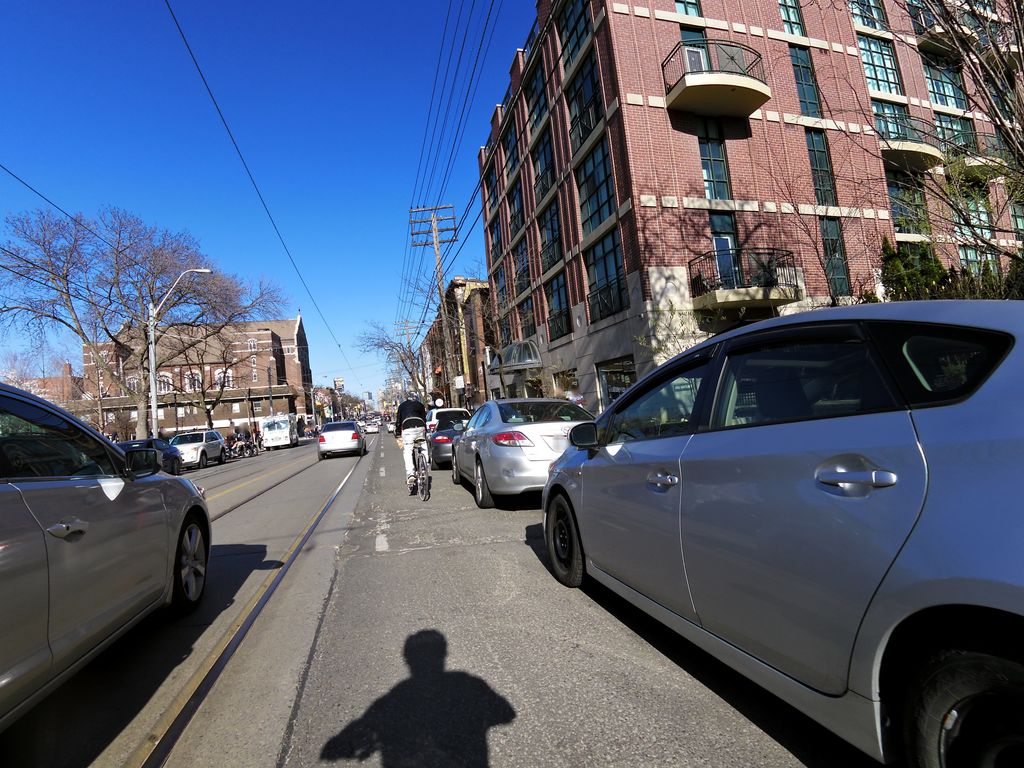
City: toronto